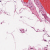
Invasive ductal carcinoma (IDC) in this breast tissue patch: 0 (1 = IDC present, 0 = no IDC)